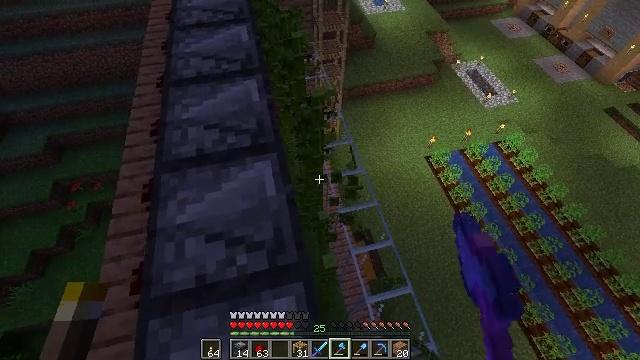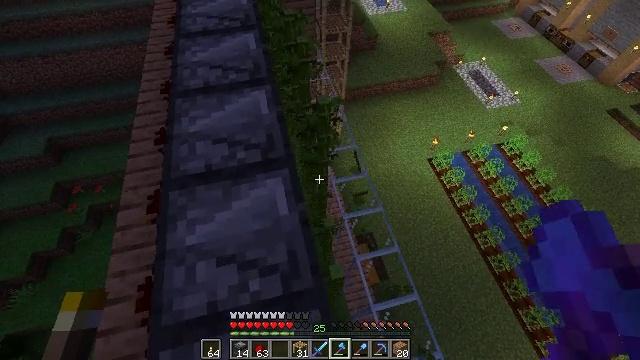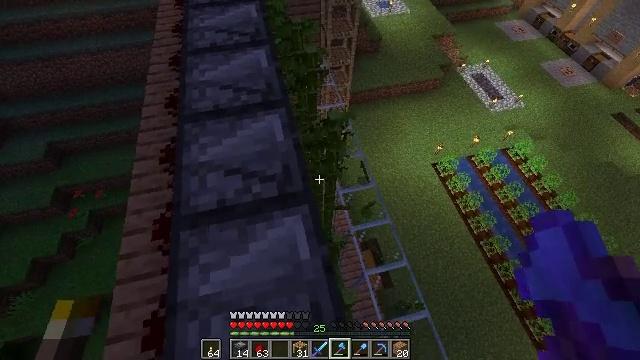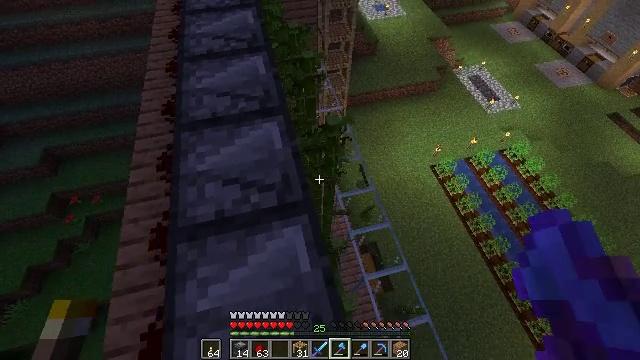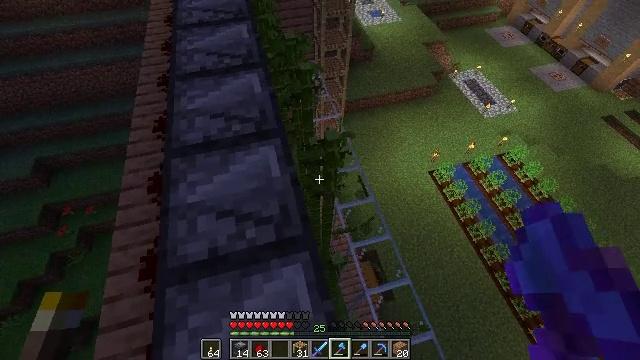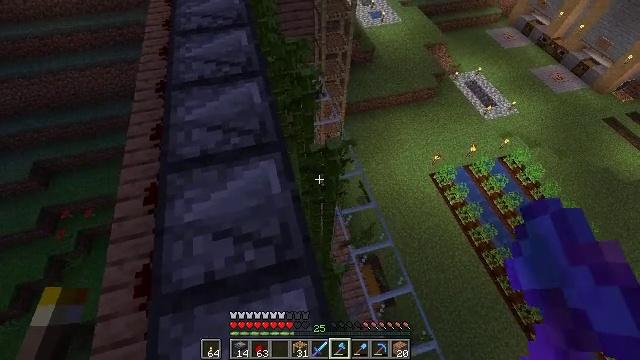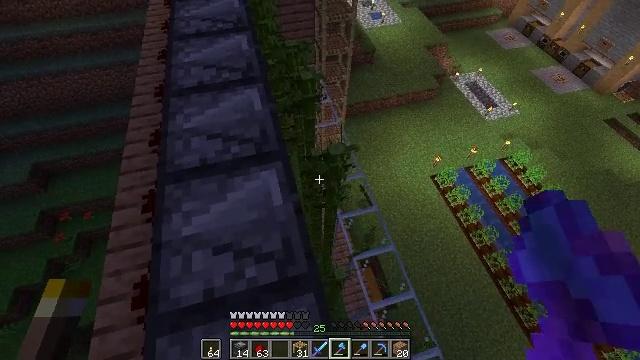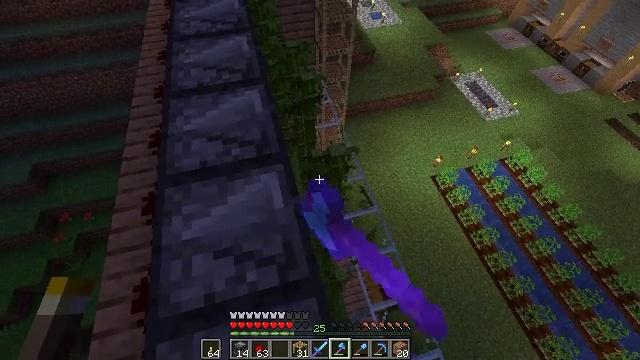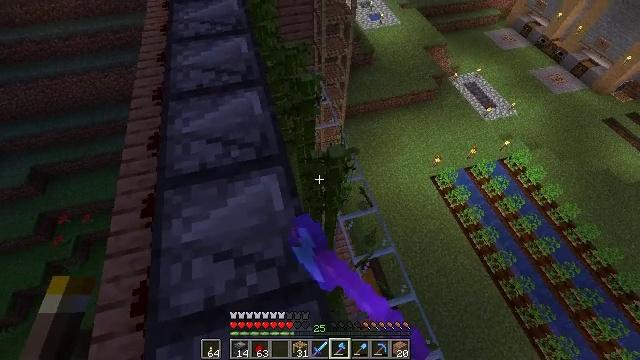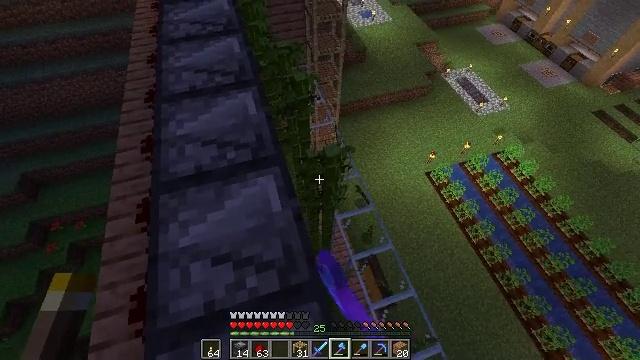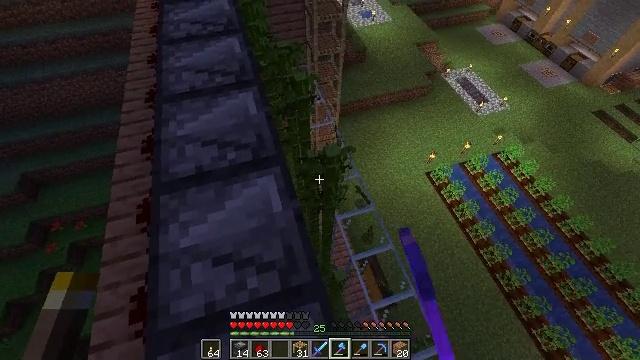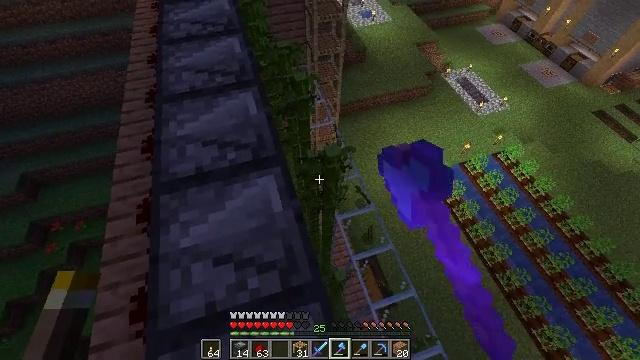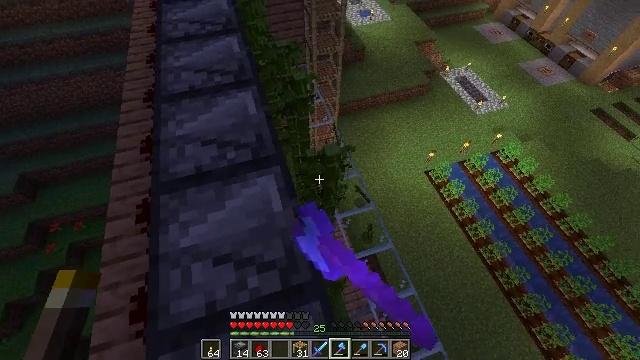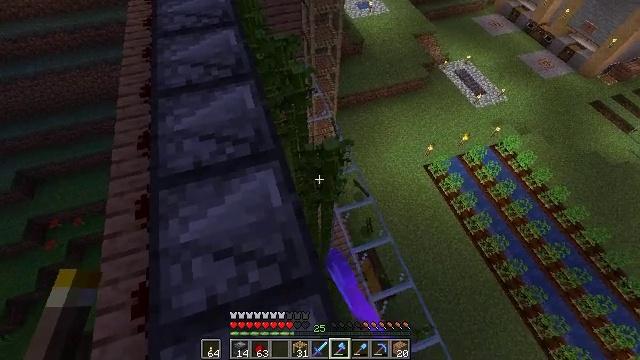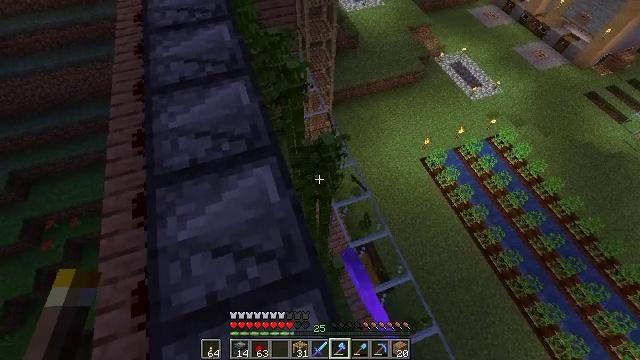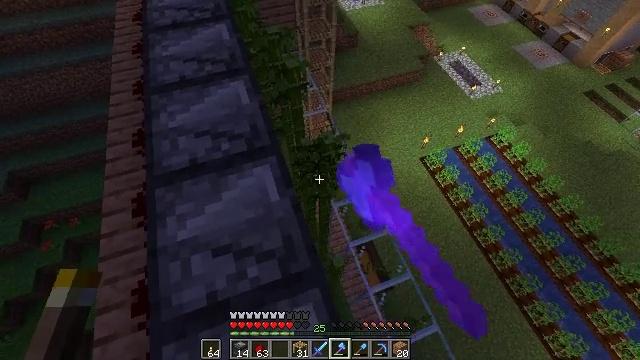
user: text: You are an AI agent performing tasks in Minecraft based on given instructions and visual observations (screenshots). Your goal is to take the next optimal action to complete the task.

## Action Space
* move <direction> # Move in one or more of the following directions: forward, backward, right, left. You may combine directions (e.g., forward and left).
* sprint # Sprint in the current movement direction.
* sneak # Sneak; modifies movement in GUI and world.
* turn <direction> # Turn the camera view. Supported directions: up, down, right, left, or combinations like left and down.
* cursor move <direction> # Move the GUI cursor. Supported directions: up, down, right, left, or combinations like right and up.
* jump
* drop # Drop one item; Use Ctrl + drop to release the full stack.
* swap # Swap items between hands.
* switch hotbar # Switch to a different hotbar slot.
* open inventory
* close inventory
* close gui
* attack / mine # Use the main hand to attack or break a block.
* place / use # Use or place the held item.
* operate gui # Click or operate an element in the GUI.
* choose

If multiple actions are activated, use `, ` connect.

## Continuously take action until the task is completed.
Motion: motion action
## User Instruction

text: Harvest bamboo from the farm.
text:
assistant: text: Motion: move forward and move left, attack / mine
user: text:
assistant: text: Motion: move forward, attack / mine
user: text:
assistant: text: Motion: move forward, attack / mine
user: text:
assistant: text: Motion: move forward, turn right, attack / mine
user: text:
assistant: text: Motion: attack / mine
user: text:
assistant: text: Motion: attack / mine
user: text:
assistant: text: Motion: attack / mine
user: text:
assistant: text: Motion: attack / mine
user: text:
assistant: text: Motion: turn right, attack / mine
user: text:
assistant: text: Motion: attack / mine
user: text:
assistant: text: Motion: attack / mine
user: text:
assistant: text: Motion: attack / mine
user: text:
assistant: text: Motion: turn down, attack / mine
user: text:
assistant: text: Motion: turn right and down, attack / mine
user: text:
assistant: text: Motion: attack / mine
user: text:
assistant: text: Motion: attack / mine
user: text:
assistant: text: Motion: attack / mine
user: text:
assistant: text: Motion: turn right and down, attack / mine
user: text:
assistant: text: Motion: attack / mine
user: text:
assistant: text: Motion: attack / mine
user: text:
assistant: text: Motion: attack / mine
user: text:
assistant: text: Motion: attack / mine
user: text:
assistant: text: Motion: attack / mine
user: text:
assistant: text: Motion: attack / mine
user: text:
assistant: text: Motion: attack / mine
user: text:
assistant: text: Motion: attack / mine
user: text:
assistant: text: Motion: attack / mine
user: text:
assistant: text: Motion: attack / mine
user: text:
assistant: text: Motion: attack / mine
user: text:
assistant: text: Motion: attack / mine